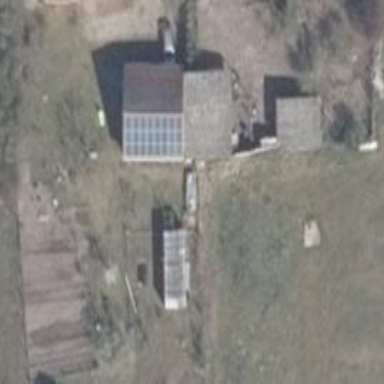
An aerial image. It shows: Solar photovoltaic panel generator producing electricity in small installation.